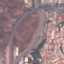
Land use / land cover class: Highway